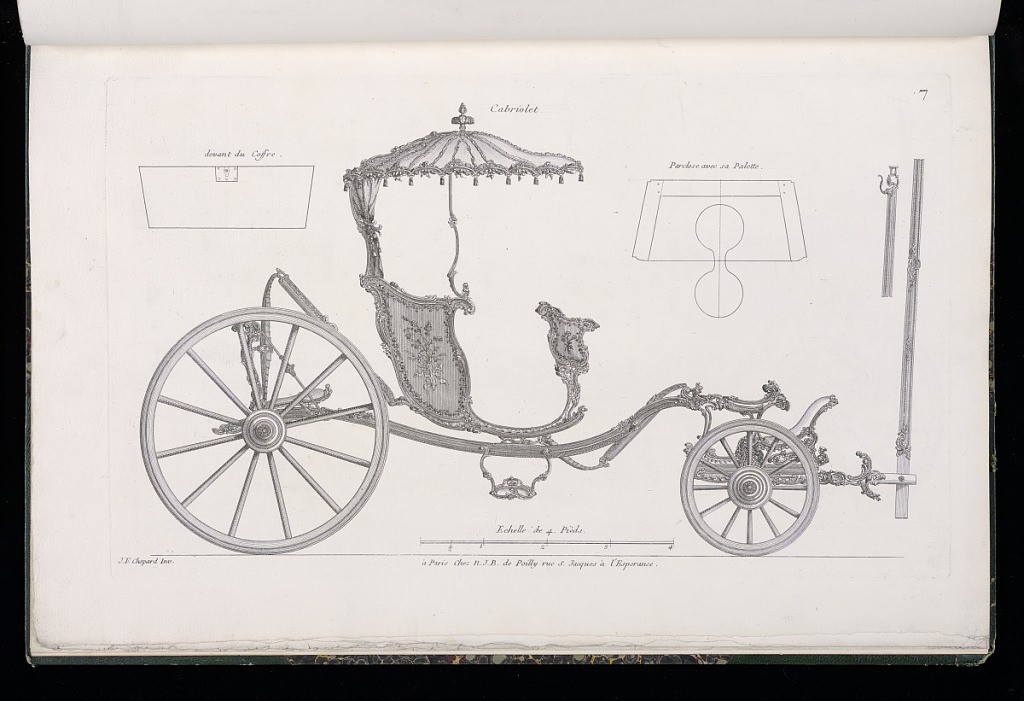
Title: Cabriolet
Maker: Jean-François Chopard, French, active 18th century
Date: ca. 1750
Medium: Engraving on paper
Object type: Bound print
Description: Plate 7, Folio 7 of a series of 13 prints of designs for carriages or coaches. Carriage decorated with rocaille motifs, shown in elevation, with details of the various parts at upper left and upper right. The body of the coach is open and decorated with painted panels and mounts likely to be executed in bronze. The carriage roof is an ornamented curved dome.